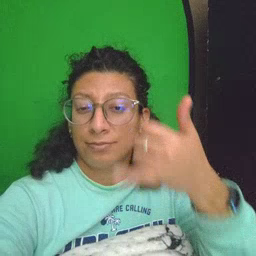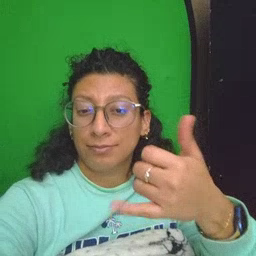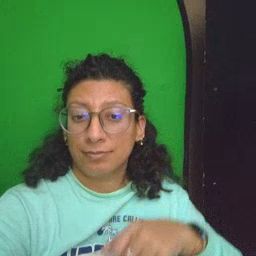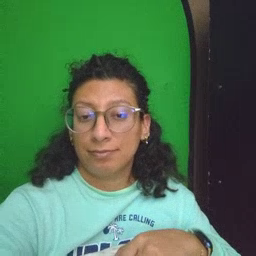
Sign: callonphone